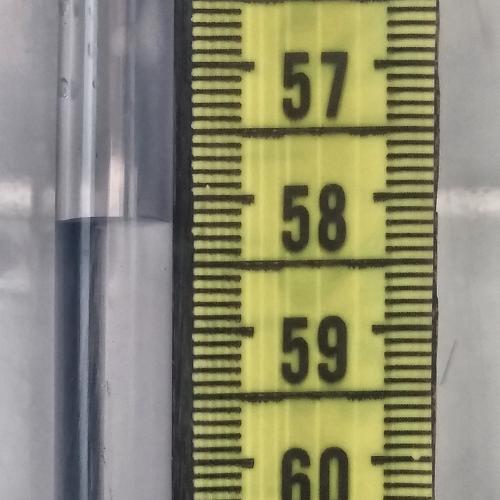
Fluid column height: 58.2 cm